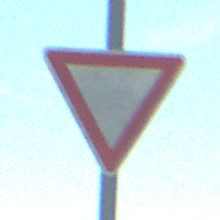
Verkehrszeichen: VorfahrtGewaehren
Umgebung: Outdoor, Special
Tageszeit: Midday
Wetter: PartlyCloudy
Licht: Natural
Jahreszeit: NotSpecified
Kontrast: HighContrast